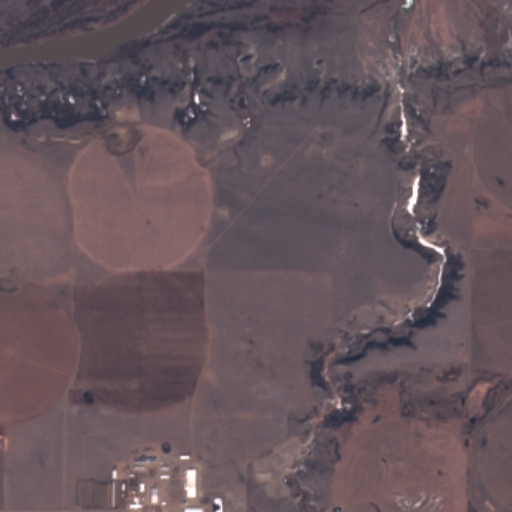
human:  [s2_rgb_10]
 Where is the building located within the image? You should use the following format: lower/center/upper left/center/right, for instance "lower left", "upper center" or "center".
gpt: The building is located in the lower of the image.
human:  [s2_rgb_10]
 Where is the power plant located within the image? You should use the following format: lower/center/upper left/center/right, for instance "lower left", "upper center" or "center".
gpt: There is no power plant in the image.